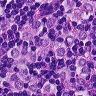
Metastatic tissue present: yes